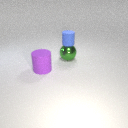
large green metal sphere below small blue rubber cylinder